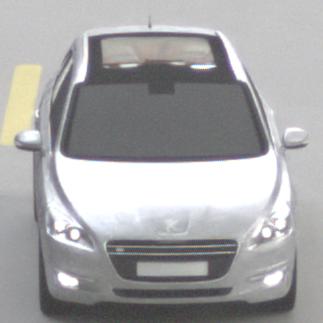
Make: Peugeot
Model: 508 SW 120 VTi
Detailed model: 508 (I) SW
Model produced from: 2011/03
Model produced until: 2014/05
Doors: 5
Color: white
Road condition: dry road
Daytime: morning or afternoon
Contrast: low contrast